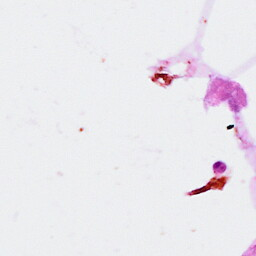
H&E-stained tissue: Breast